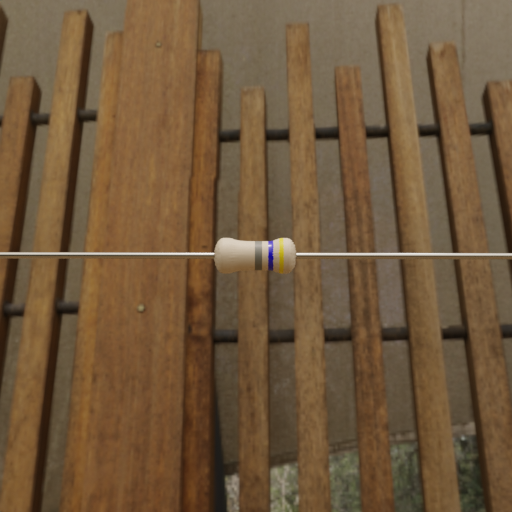
Resistor colour bands (in order): gray, blue, yellow